Aerial crown-view tile of a tropical tree (Barro Colorado Island, Panama), acquired 20250317:
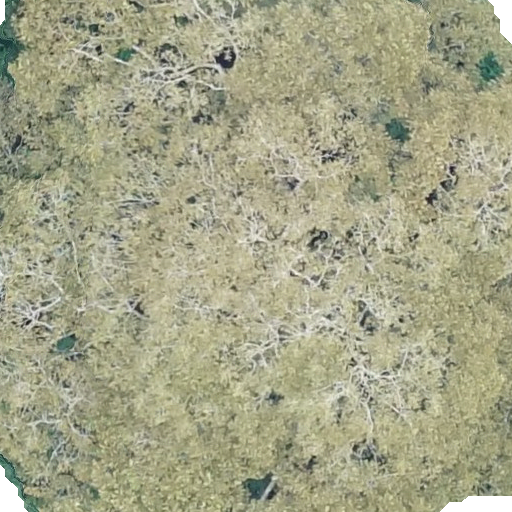
Species: Dipteryx oleifera
GBIF accepted scientific name: Dipteryx oleifera
Crown area: 561.026 m²